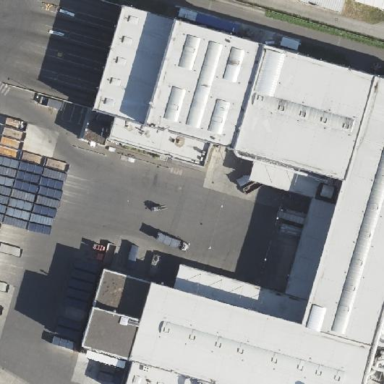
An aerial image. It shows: Industrial building.